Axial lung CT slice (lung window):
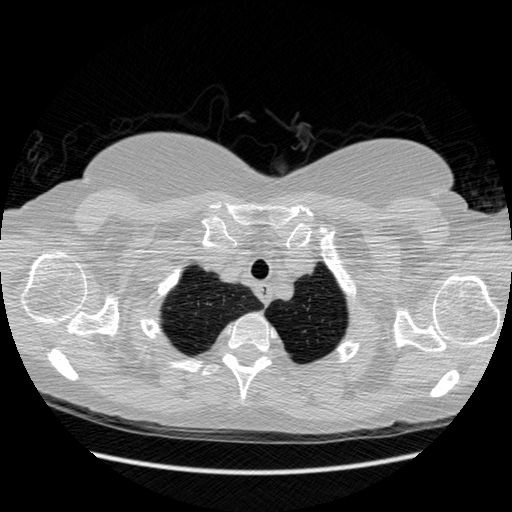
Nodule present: no